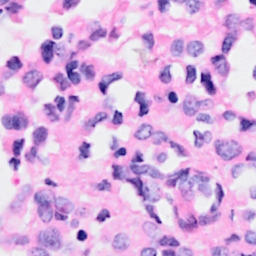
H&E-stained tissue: Breast